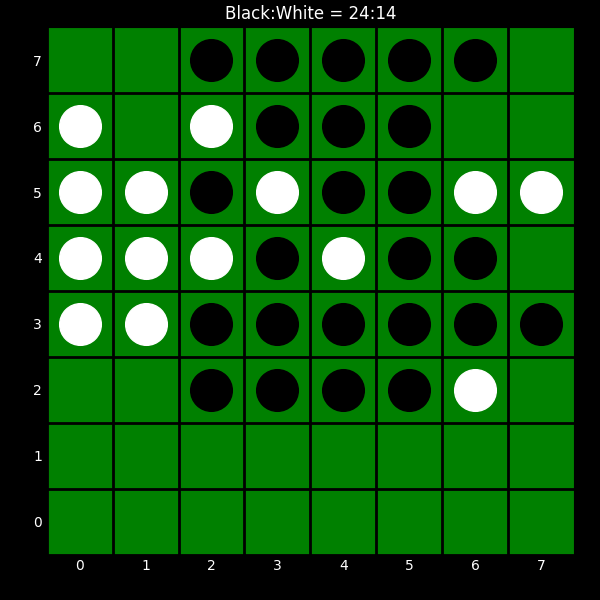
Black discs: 24
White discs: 14